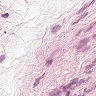
Metastatic tissue present: no